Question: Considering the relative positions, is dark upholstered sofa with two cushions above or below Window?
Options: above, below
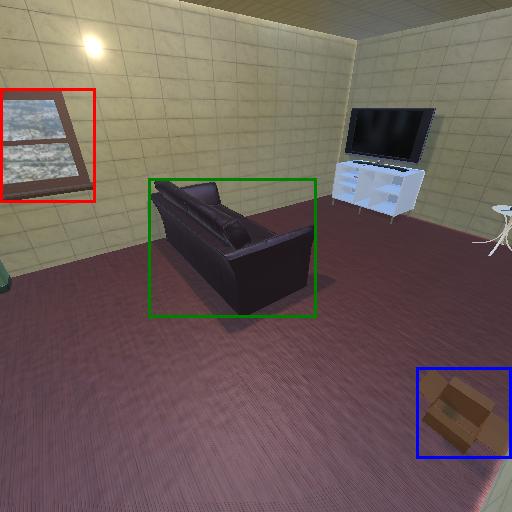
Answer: above